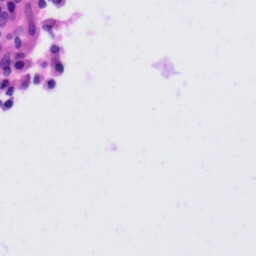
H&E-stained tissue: Tonsil